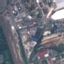
Land use / land cover: Industrial